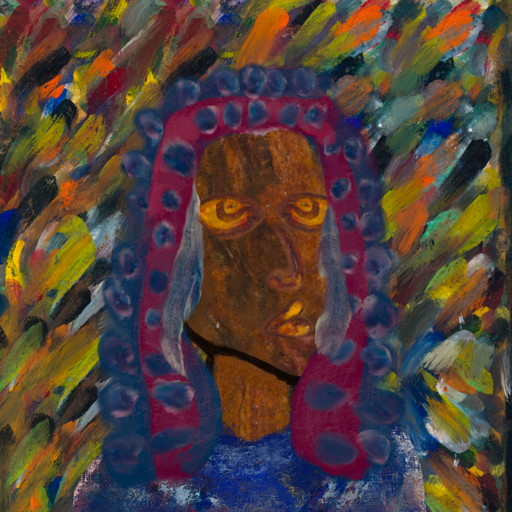
Background: An_Impression, Head And Neck Side: Mosgoul, Face Side: Comrade, Bust: Irani, Hair Side: Hill_Girl, Head Accessory: Blank, Second Necklace: Blank, Necklace: Blank, Baby: Blank